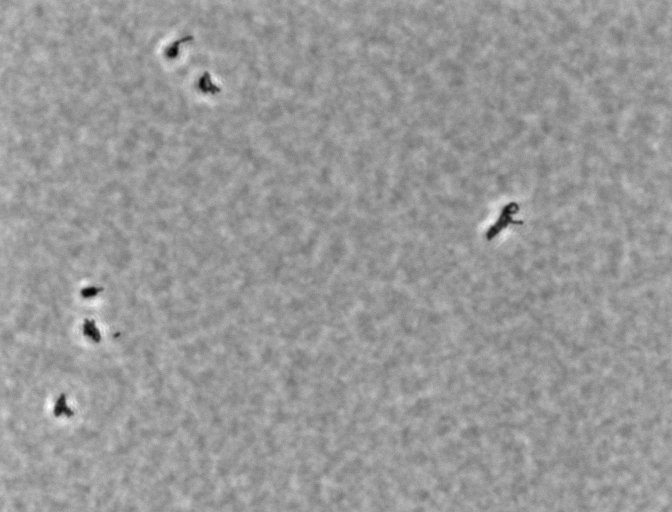
Listeria innocua